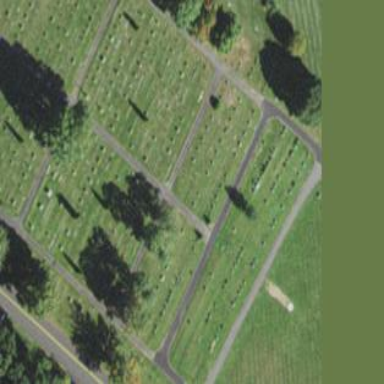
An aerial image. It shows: Cemetery.